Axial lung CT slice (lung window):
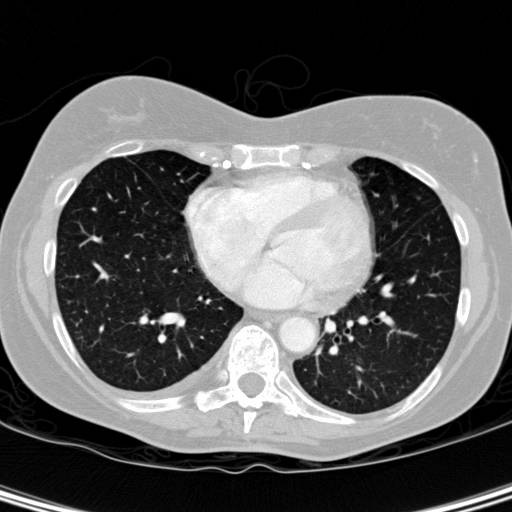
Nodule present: no